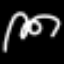
Label: squiggle